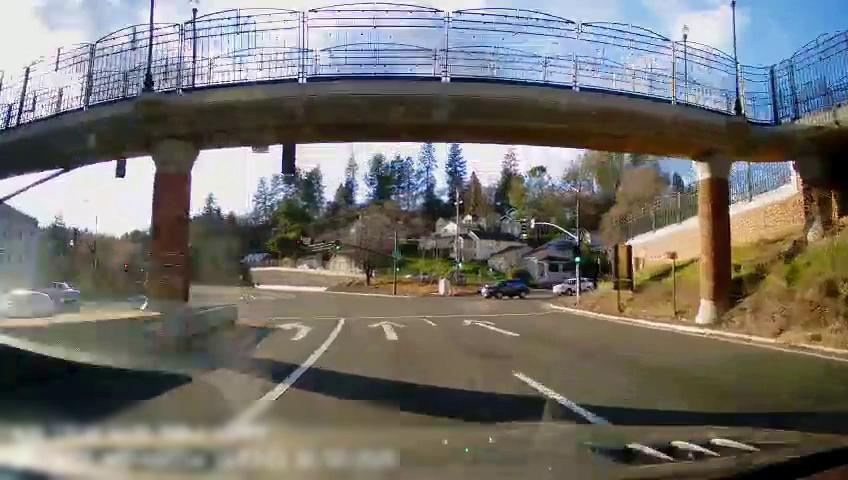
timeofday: Day
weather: Sunny
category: Drivable Space
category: Drivable Space
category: Vehicles | Car
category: Vehicles | Truck
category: Vehicles | SUV
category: Vehicles | Car
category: Vehicles | Truck
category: Lanes | Current Lane
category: Lanes | Current Lane
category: Lanes | Alternate Lane
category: Lanes | Opposite Lane
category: Traffic | Lights
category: Traffic | Lights
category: Traffic | Lights
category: Traffic | Signs
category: Traffic | Lights
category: Traffic | Lights